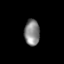
Tissue: lung
Cell type: Epithelial cells
Senescence score: 0.566
Nuclear area (px): 393
Mean DAPI intensity: 132.483